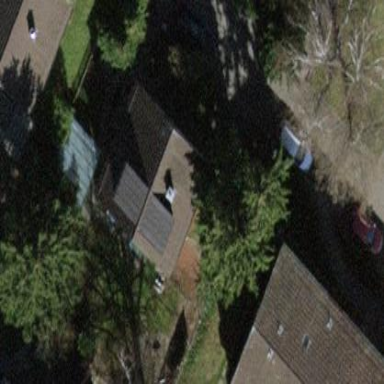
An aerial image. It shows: Building with pitched roof.